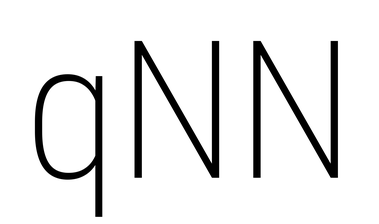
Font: Roboto_Condensed_ExtraLight